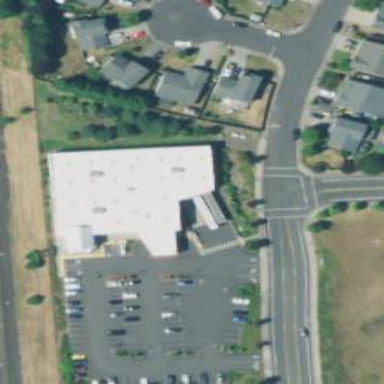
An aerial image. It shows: Building.